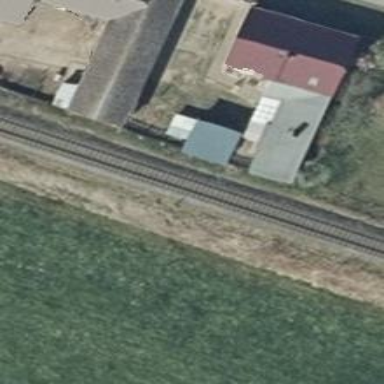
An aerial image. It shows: Solitary milestone along the railway.